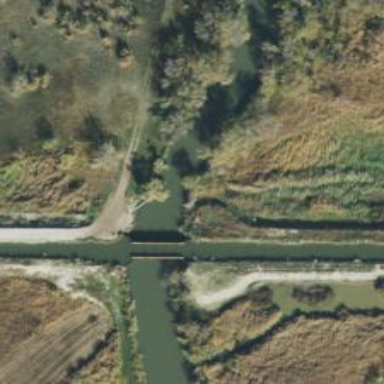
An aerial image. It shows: Aqueduct bridge over canal.